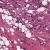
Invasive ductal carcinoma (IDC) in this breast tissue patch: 1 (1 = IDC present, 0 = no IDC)